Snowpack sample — Buffalo Mountain, Silverthorne, Colorado, USA (1/25/25, 10:11 AM MST)
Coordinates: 39.6222, -106.1139
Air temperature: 22 °F
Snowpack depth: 110 cm
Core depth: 30 cm
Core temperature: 42.8 °F
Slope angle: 12°, slope face: 102°
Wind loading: high
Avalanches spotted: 0
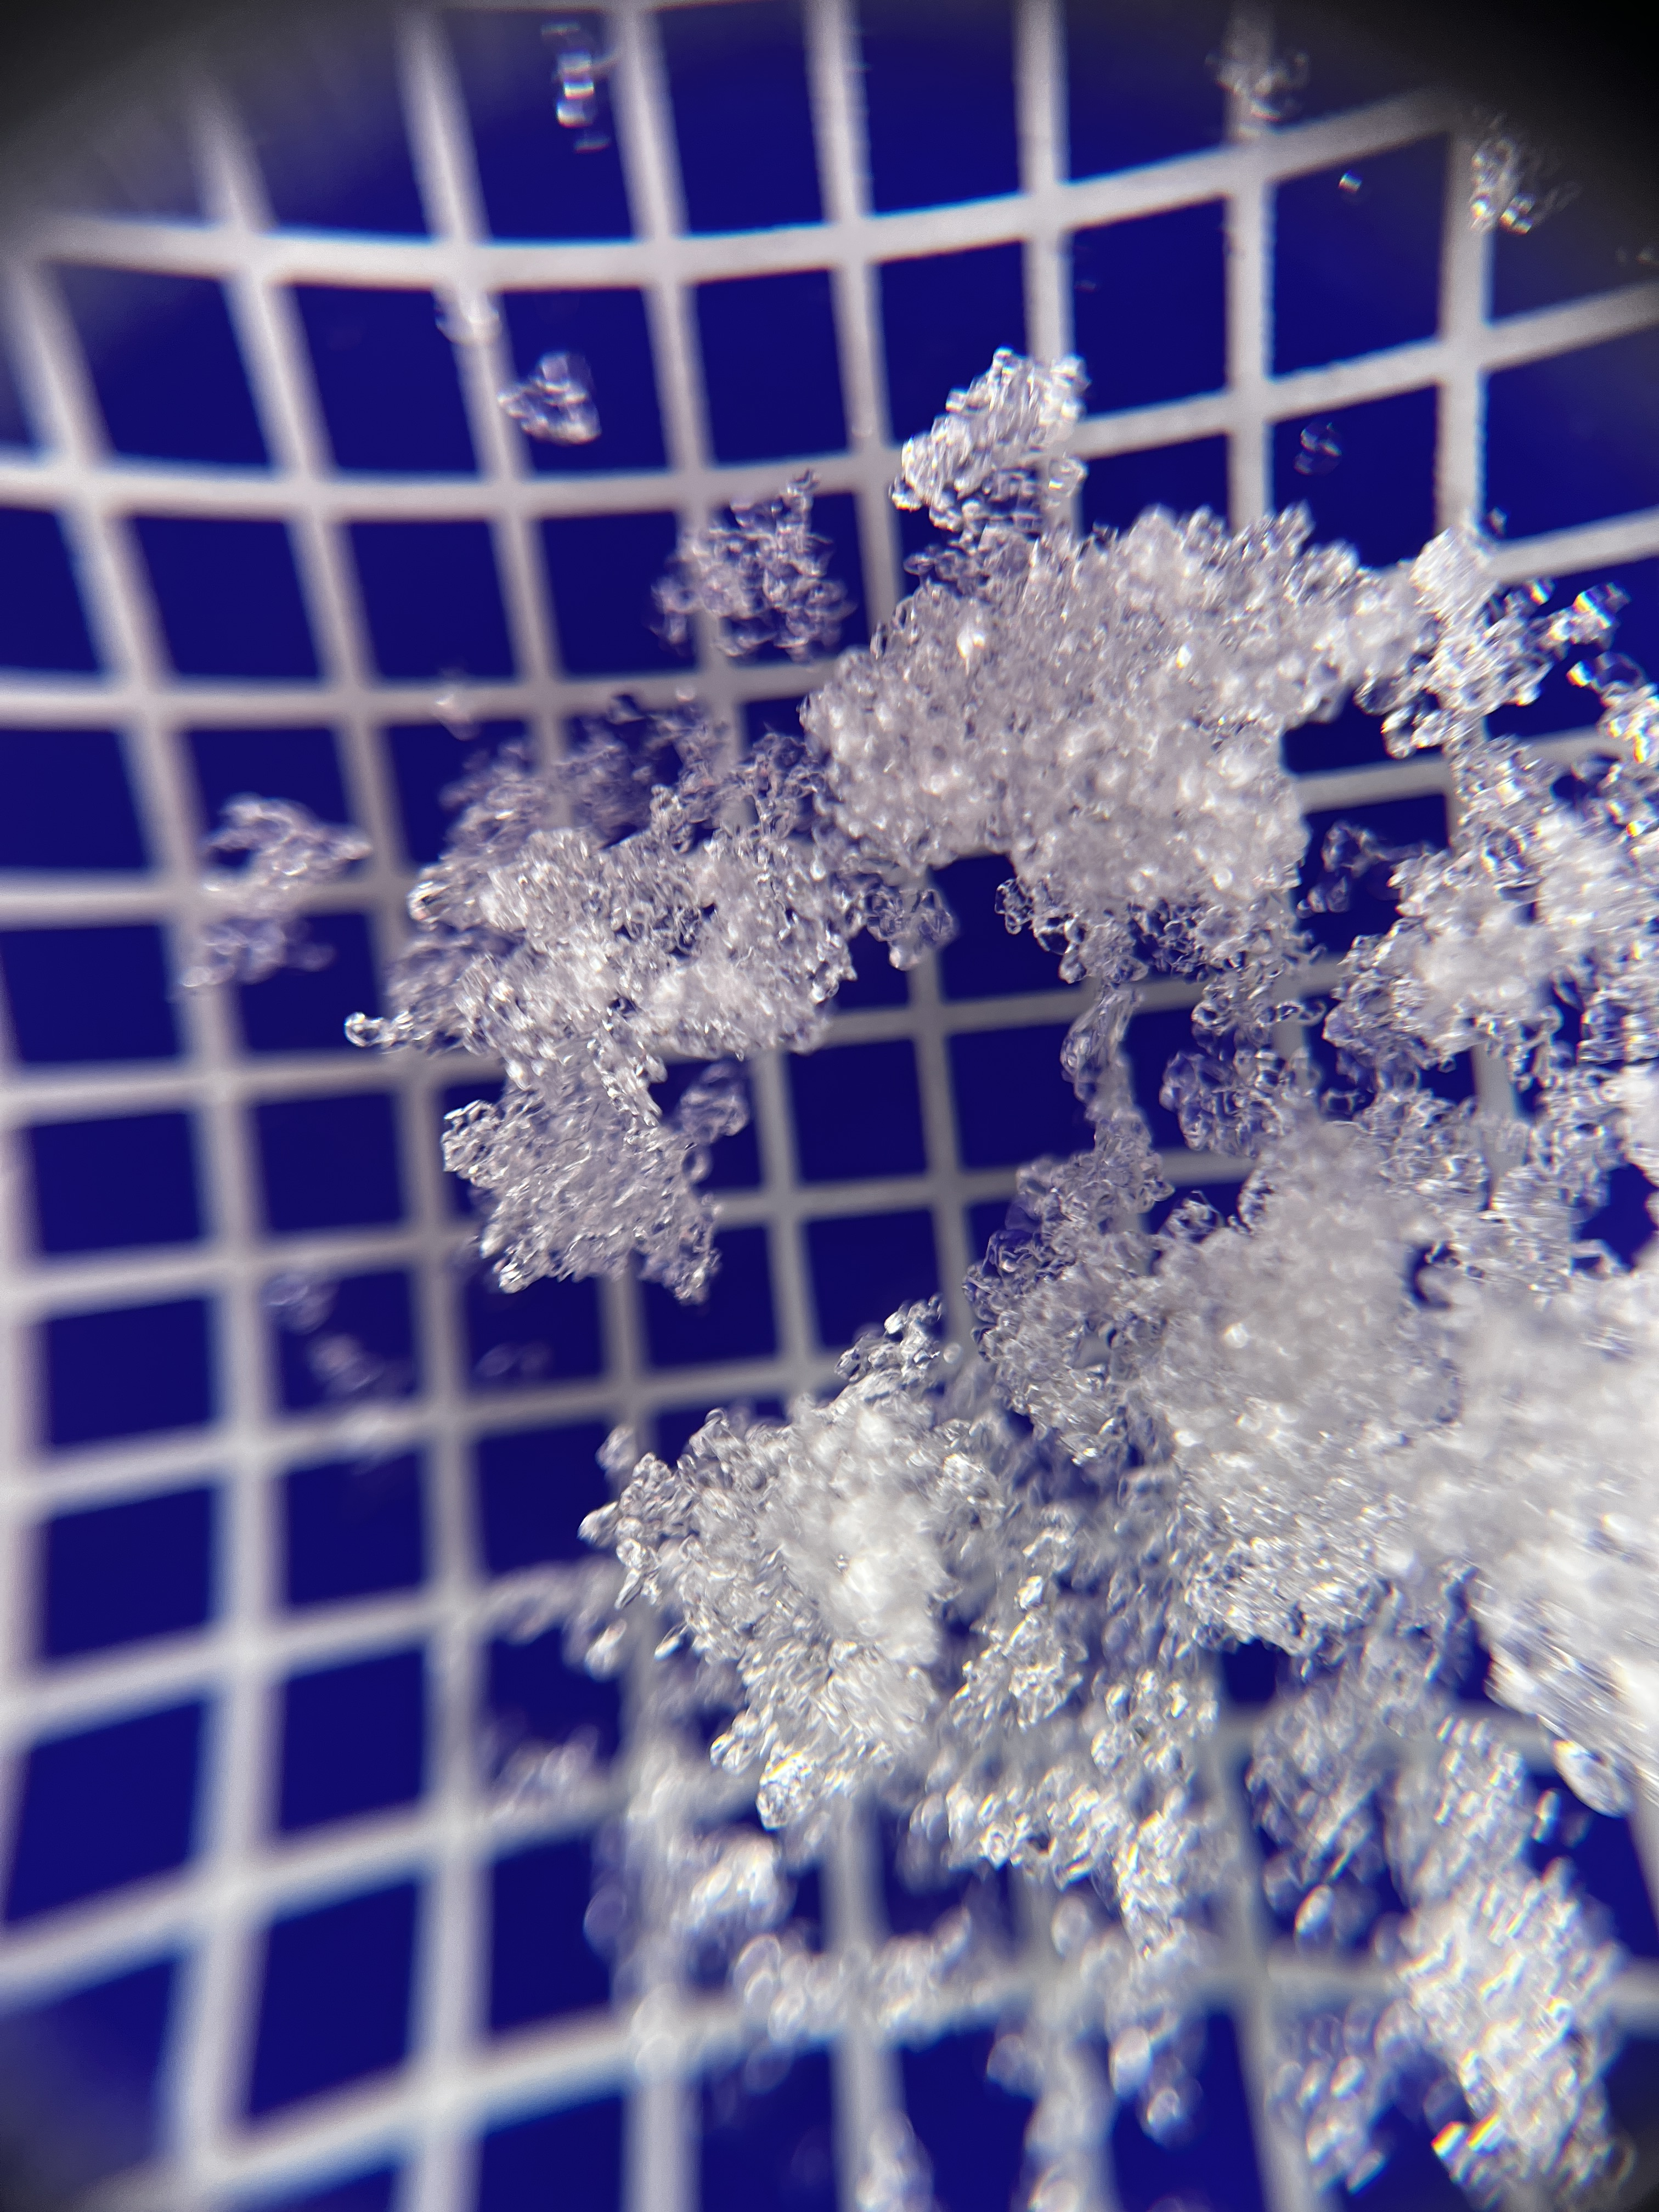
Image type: magnified_profile
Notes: No avalanches nearby, collected on the outskirts of a fire break 15 meters from the treeline, on way to Buffalo and Red Mountain